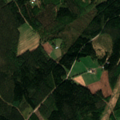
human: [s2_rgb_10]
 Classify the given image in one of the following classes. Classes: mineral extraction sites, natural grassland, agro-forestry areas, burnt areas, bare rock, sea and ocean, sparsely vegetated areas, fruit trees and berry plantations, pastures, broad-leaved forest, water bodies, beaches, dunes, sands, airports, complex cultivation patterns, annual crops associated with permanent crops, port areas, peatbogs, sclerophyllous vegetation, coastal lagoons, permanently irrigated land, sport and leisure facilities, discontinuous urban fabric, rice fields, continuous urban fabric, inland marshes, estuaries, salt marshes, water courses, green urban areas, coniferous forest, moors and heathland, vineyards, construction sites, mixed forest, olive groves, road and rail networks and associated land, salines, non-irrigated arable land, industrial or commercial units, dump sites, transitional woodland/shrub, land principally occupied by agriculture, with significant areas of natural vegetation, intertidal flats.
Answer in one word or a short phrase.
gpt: land principally occupied by agriculture, with significant areas of natural vegetation, coniferous forest, mixed forest, transitional woodland/shrub